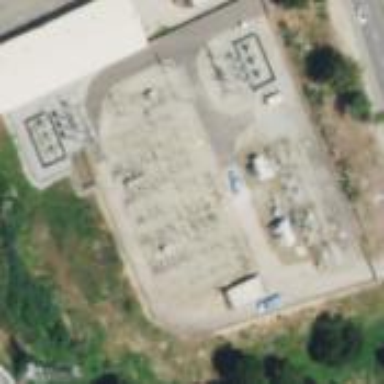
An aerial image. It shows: Power substation surrounded by fence.